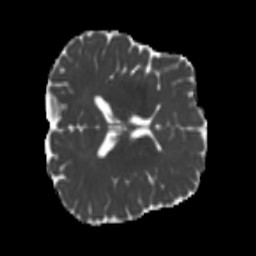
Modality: MD
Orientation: axial
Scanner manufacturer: siemens
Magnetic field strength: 3 T
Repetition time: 4 s
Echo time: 0.0594 s